Question: A QR code generating library I am using (listed here):
<URL>
Is not working in my xcode project. I cant understand why but the QR code isnt being generated.
I am setting up the QR code with these 3 lines:
'''
Barcode *barcode = [[Barcode alloc] init];
[barcode setupQRCode:@"hello"];
_pictureOutlet.image = barcode.qRBarcode;
'''
I have also followed the readme dragging the libpng and QRDraw folders in to my project as sub directories.

what could be the issue? thanks.
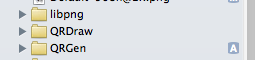
Answer: My bad. I had a white background and this library does not generate a black background for anyone who makes the same silly mistake.